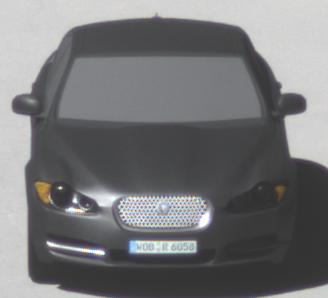
Make: Jaguar
Model: XF 3.0 V6
Detailed model: XF (X250) Limousine
Model produced from: 2010/02
Model produced until: 2010/10
Doors: 4
Color: gray
Road condition: dry road
Daytime: midday
Contrast: high contrast